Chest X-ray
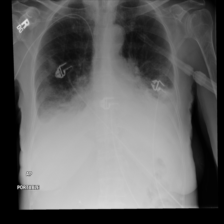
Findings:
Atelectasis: positive
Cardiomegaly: negative
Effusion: positive
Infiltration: negative
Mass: negative
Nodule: positive
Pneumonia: negative
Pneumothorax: negative
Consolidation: positive
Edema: negative
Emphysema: negative
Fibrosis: negative
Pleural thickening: negative
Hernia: negative